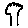
Label: tree